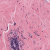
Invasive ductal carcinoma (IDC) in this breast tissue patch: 0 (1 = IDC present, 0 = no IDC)